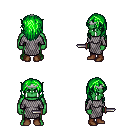
a pixel art fantasy rpg character, male body template, orc, green skin, chain mail, gold greaves, green long hairstyle, silver tiara, brown shoes, dagger, four views (front, back, left, right), 2x2 character sprite sheet, small pixel art, hard edges, no anti-aliasing